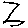
Label: zigzag